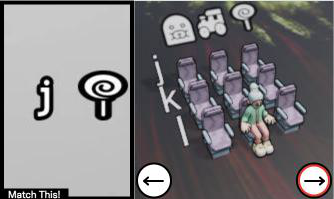
Task: seats
Answer: no